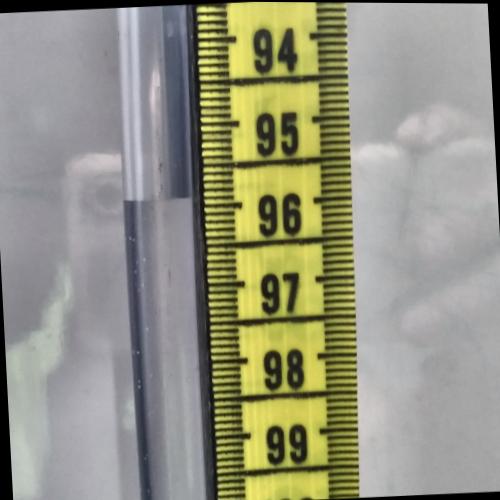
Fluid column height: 95.9 cm